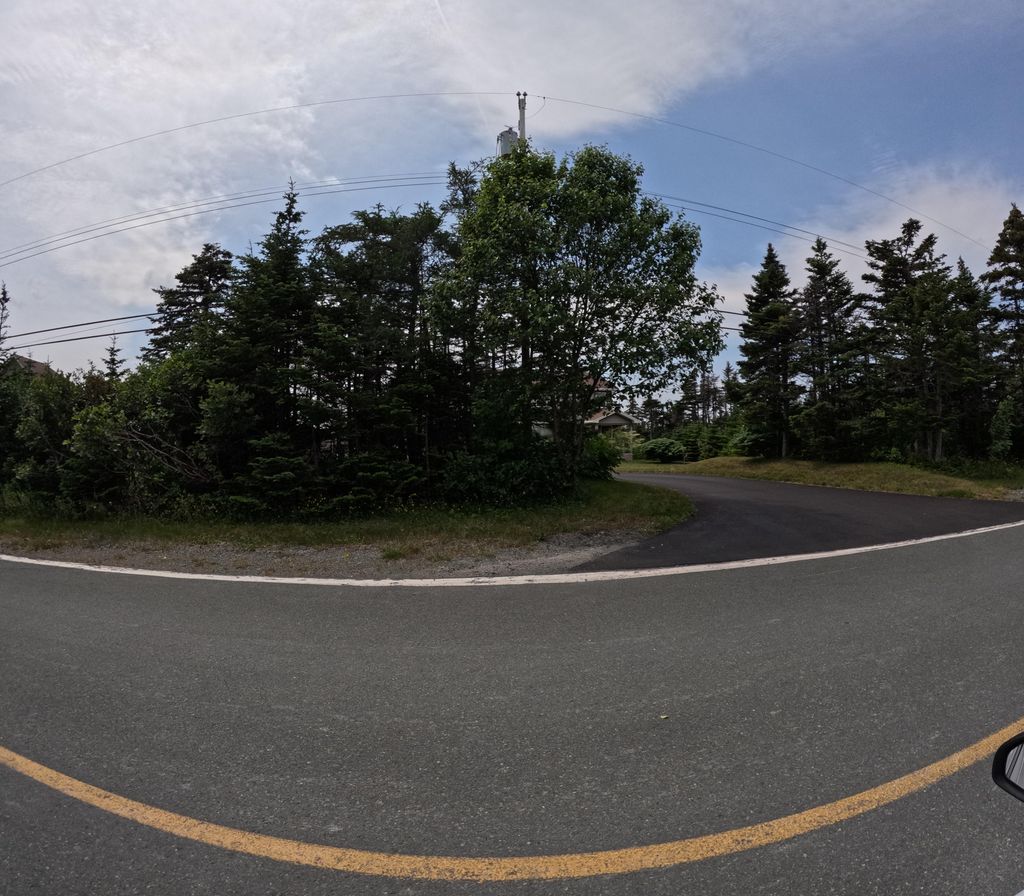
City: st_johns